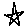
Label: star